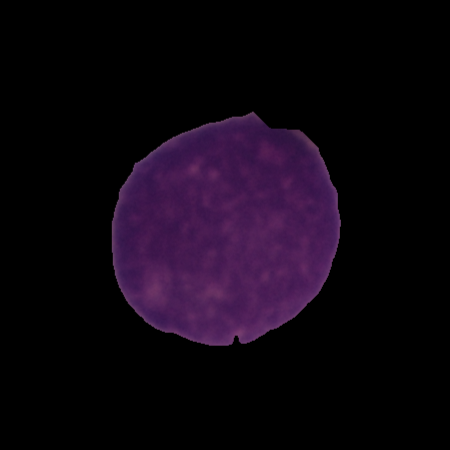
Label: cancer